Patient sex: M
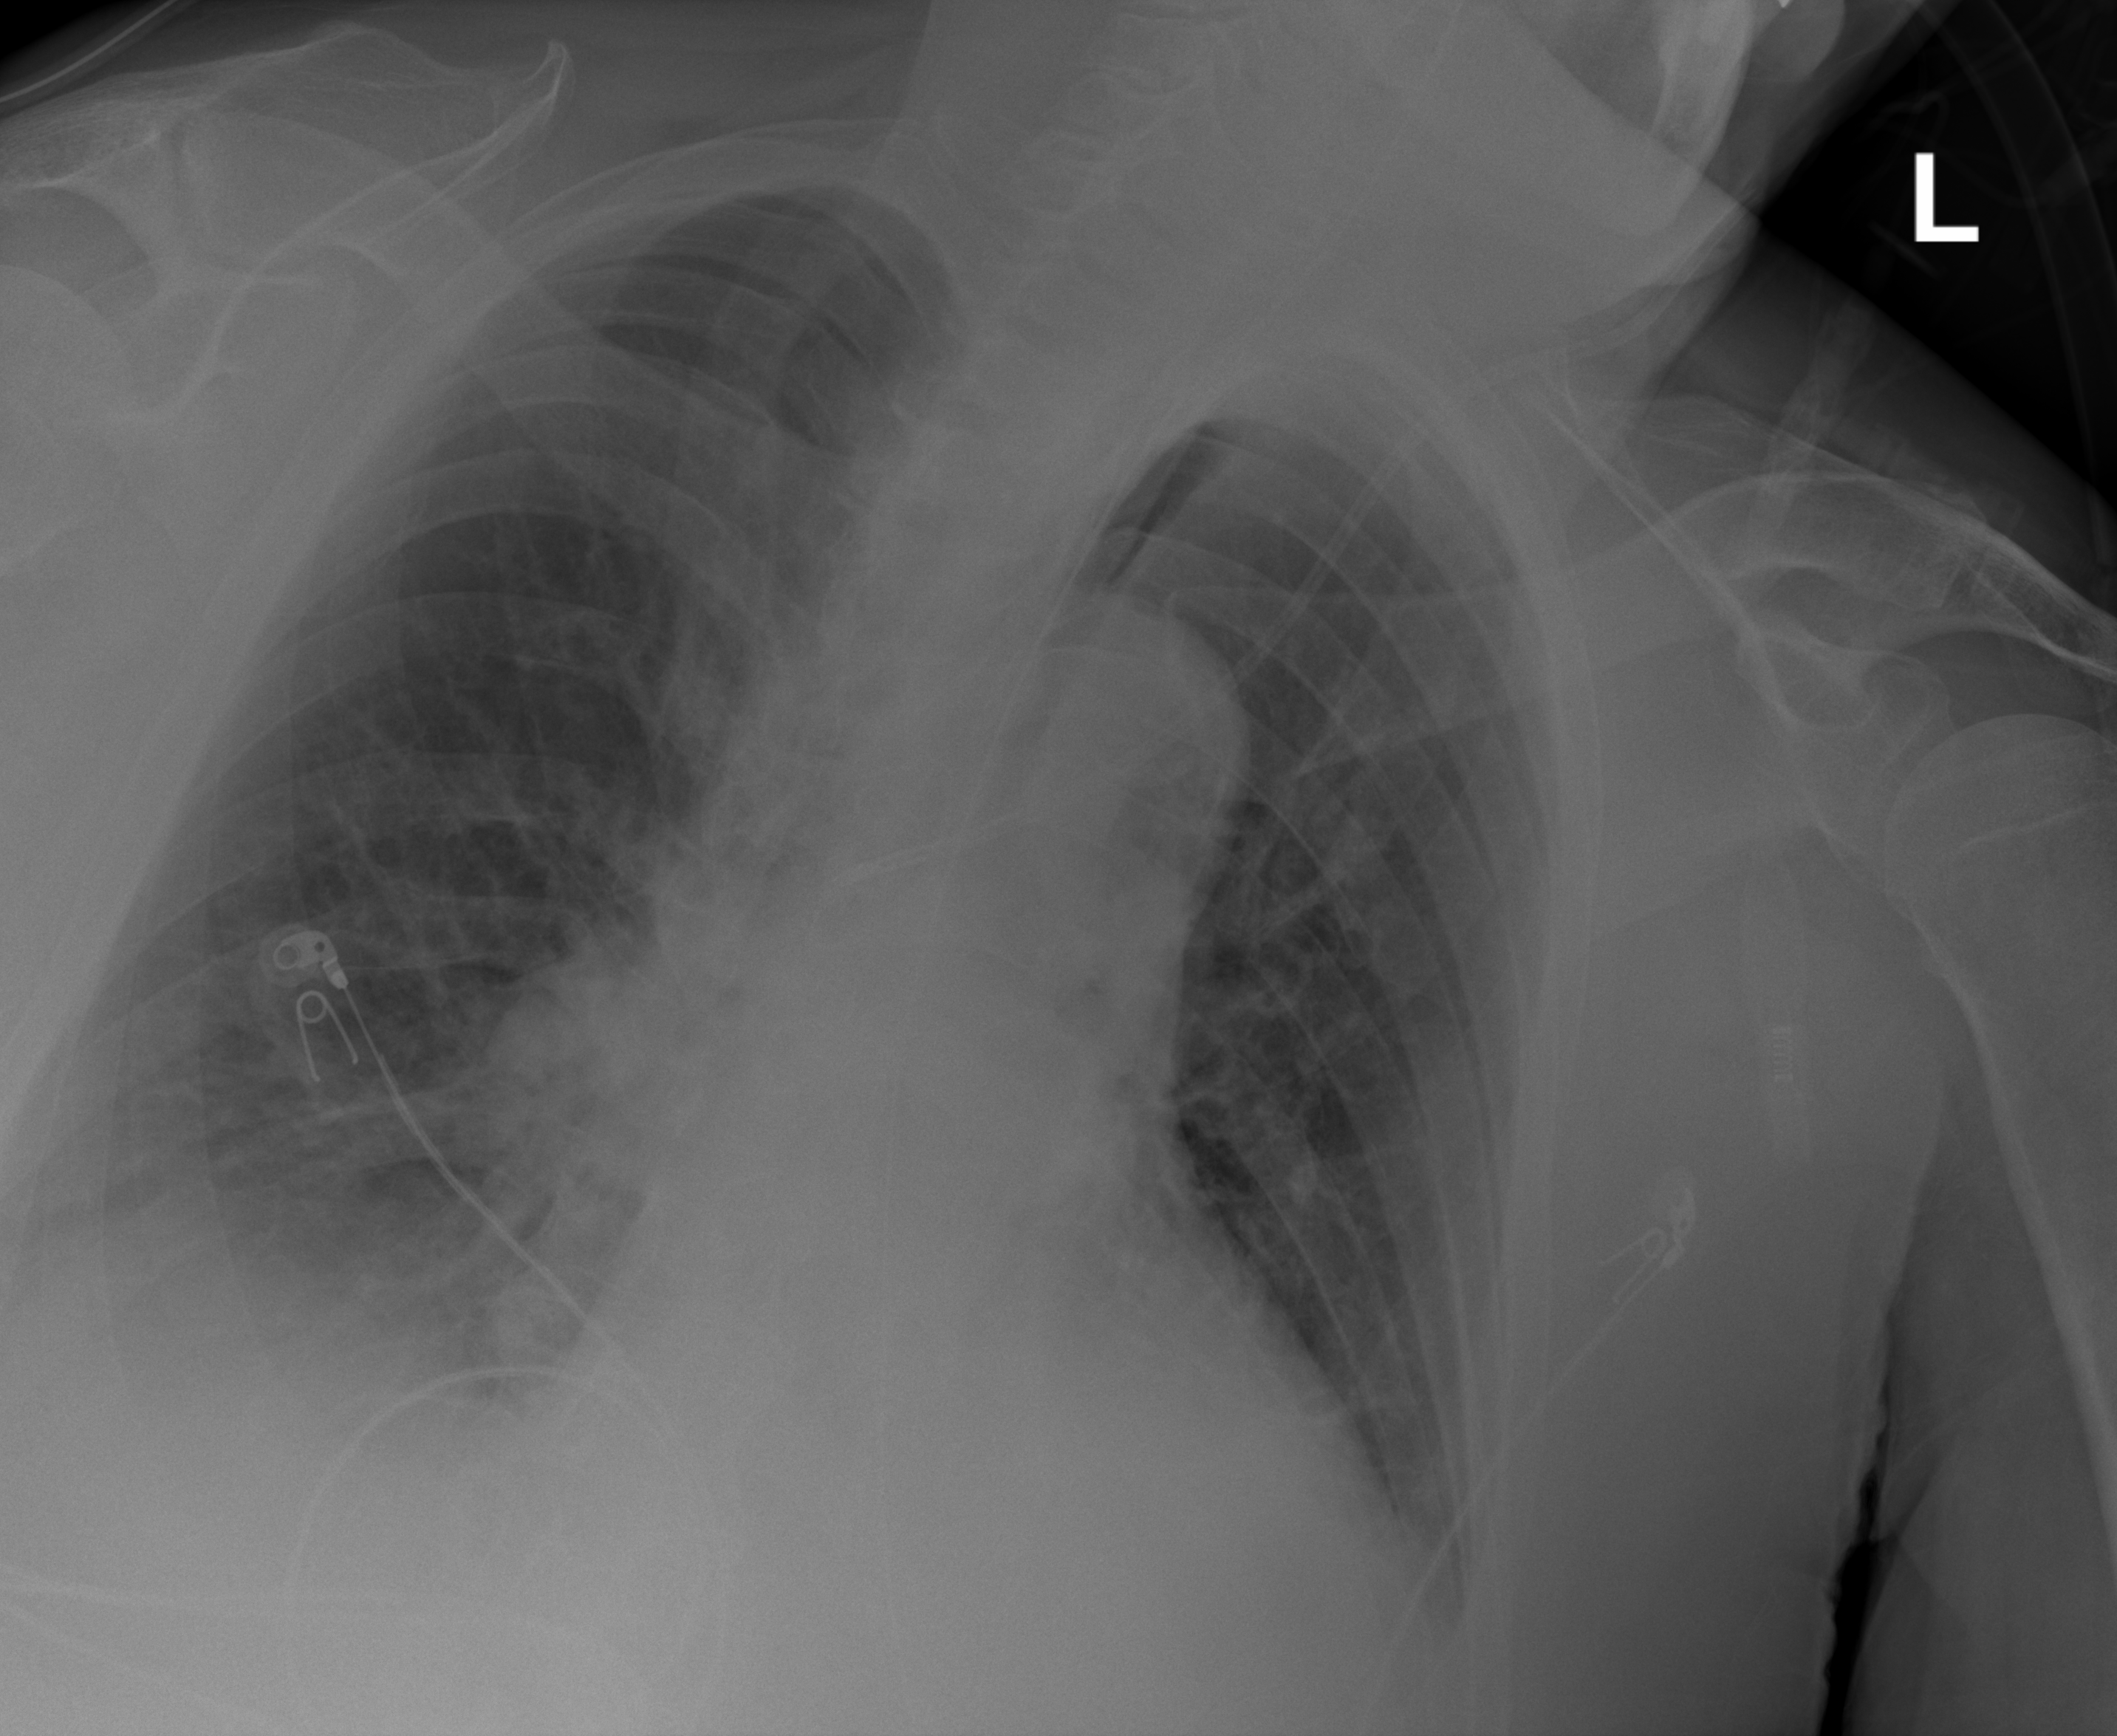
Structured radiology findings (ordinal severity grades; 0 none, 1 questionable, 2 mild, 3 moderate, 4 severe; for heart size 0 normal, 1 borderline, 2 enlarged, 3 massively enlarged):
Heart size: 2
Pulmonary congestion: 2
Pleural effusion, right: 2
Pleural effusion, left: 0
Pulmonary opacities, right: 0
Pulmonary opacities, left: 0
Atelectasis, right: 2
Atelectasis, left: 2